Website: home-depot
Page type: account-selection
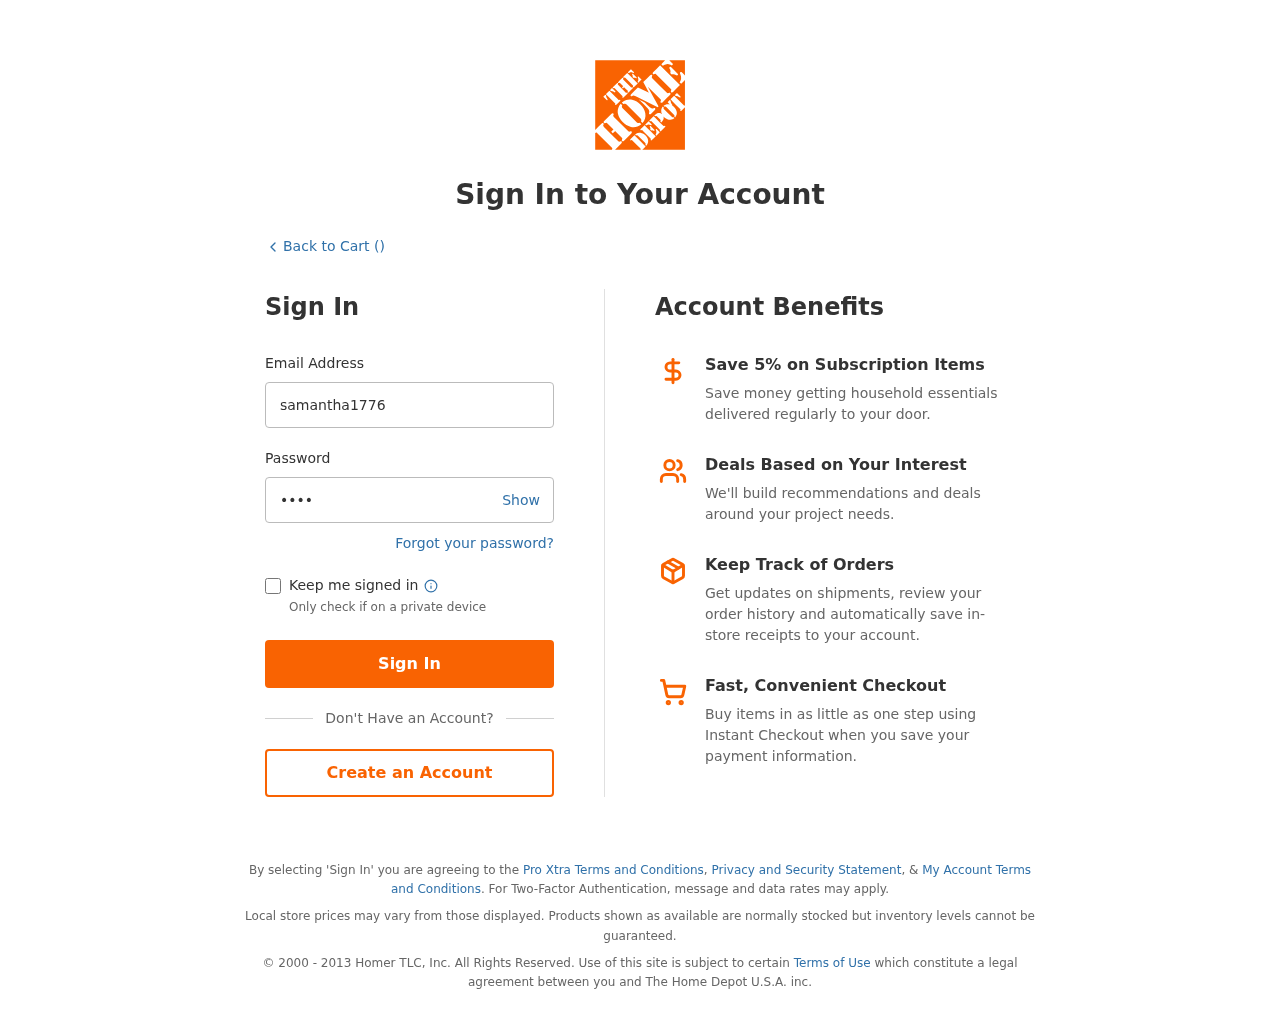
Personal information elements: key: PII_LOGIN_USERNAME
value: samantha1776